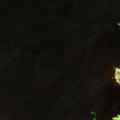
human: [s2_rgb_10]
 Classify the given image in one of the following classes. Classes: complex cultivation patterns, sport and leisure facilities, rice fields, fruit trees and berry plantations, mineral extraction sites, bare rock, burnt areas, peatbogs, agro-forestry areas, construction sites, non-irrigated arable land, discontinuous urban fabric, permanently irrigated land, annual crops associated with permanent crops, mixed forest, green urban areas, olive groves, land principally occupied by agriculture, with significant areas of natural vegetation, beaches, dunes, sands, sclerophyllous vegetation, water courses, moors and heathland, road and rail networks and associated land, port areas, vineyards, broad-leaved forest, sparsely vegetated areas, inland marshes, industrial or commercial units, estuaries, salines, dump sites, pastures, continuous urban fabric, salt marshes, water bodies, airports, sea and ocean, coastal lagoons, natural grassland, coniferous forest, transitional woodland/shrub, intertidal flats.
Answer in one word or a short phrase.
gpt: inland marshes, water bodies